Question: I'm not sure if I'm doing something wrong, or if this is a known bug, but when I open "Navigate to Everything/Type" via in Visual Studio 2013 Ultimate, type something and then try to delete it via , it will just insert a character.

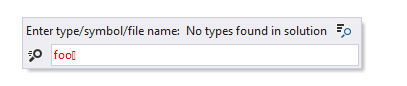
Answer: <URL>. Seems to have been introduced around version 6 according to a commenter there, and has been fixed in 9.1.